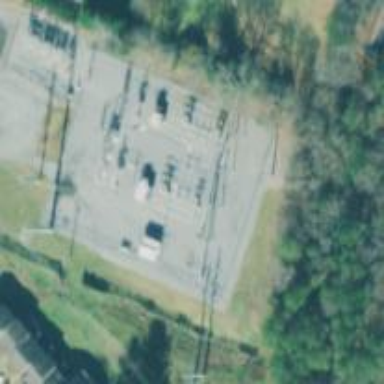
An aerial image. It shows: Distribution substation surrounded by fence.